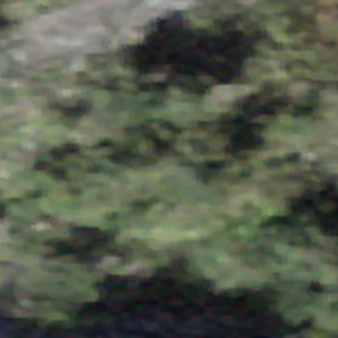
Label: other